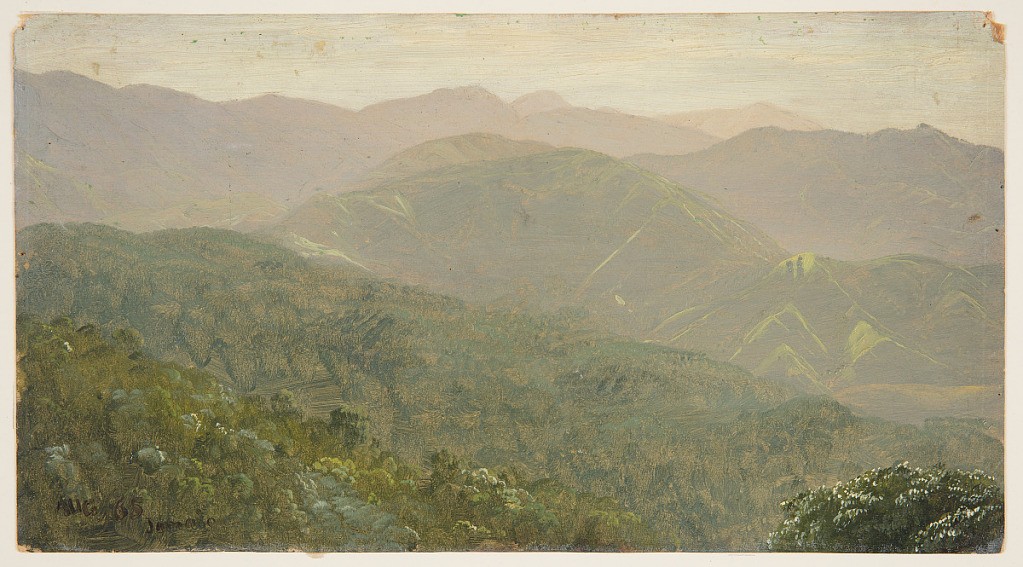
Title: Mountain Landscape, Jamaica
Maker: Frederic Edwin Church, American, 1826–1900
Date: August 1865
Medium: Brush and oil, graphite on paperboard
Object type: Drawing
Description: Landscape sketch showing view over a lush range in the Blue Mountains of Jamaica. Mountain ridges and valleys transition from green in foreground to light purple in background due to atmospheric perspective. Above, a hazy sky is rendered in shades of cream and yellow. Treetops visible in immediate foreground at lower right.